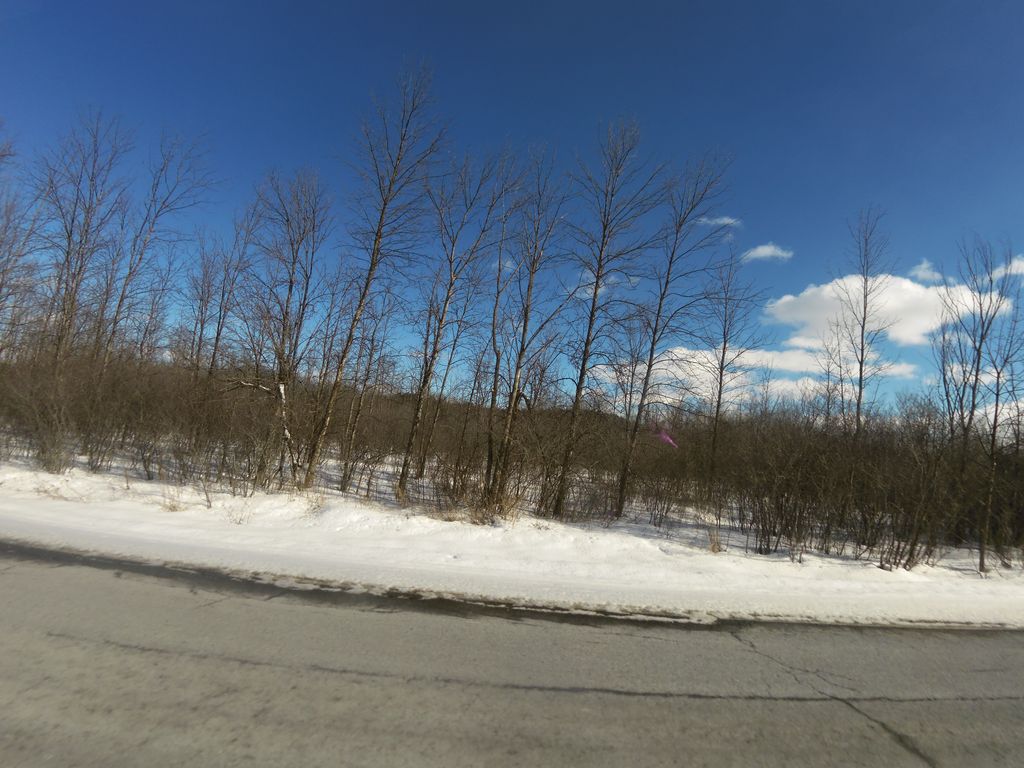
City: ottawa-gatineau